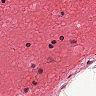
Metastatic tissue present: no